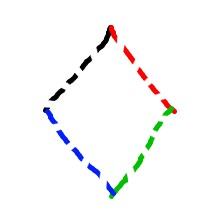
Shape: rhombus